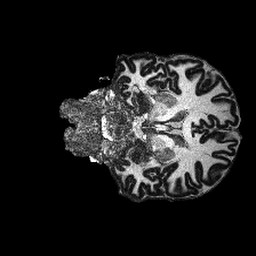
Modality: MP2RAGE
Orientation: coronal